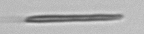
Label: fiber